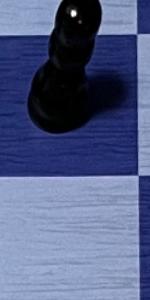
Label: Empty